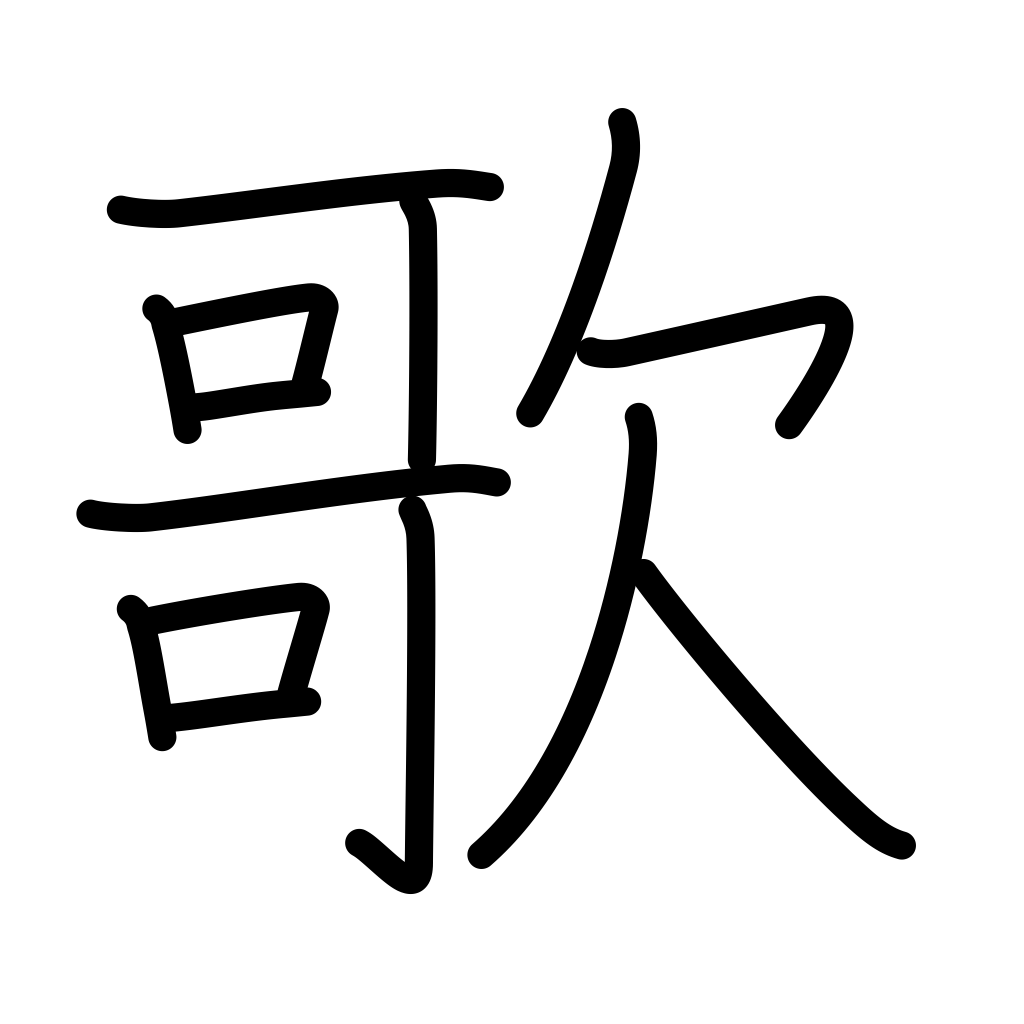
Meaning: song, sing